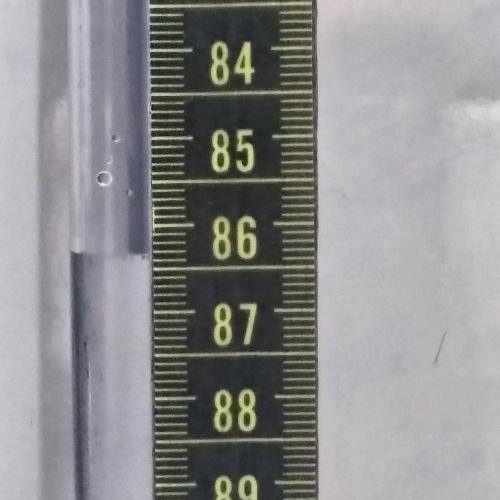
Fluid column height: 86.3 cm